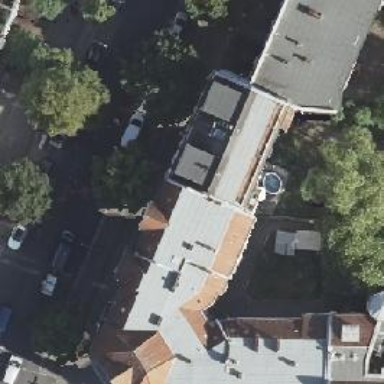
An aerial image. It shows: Unique apartment building with double saltbox roof shape.